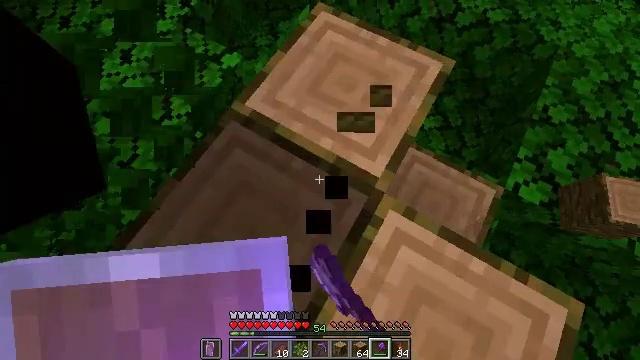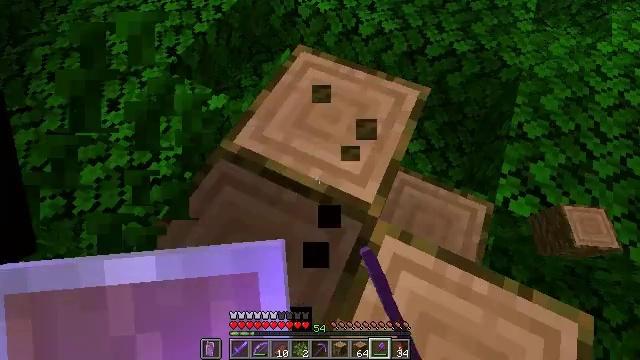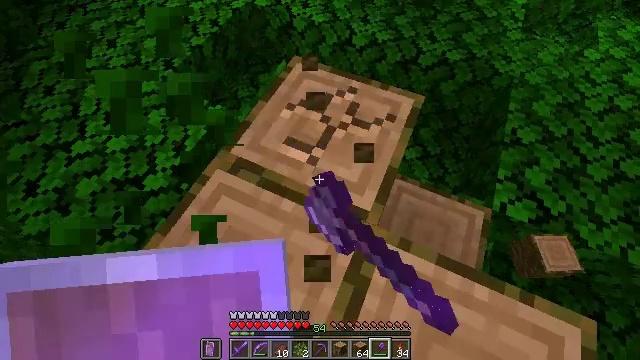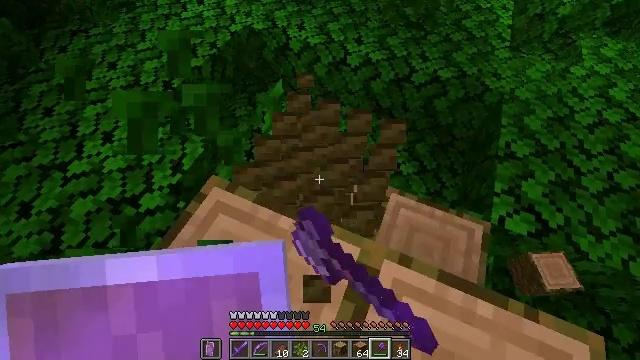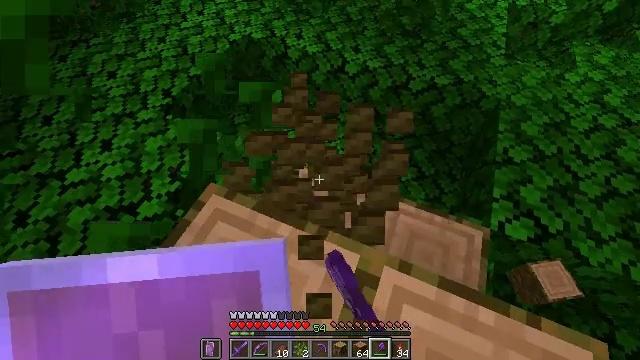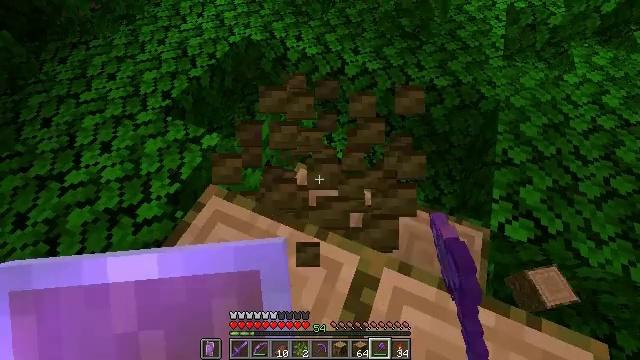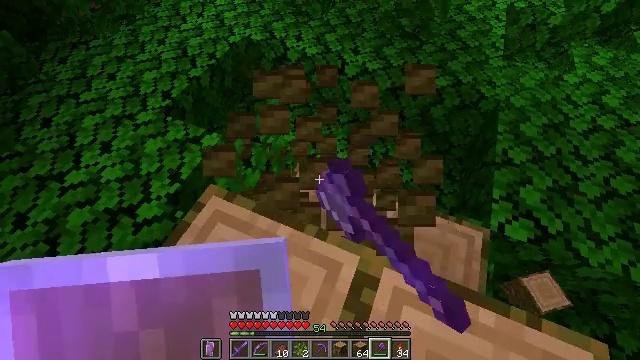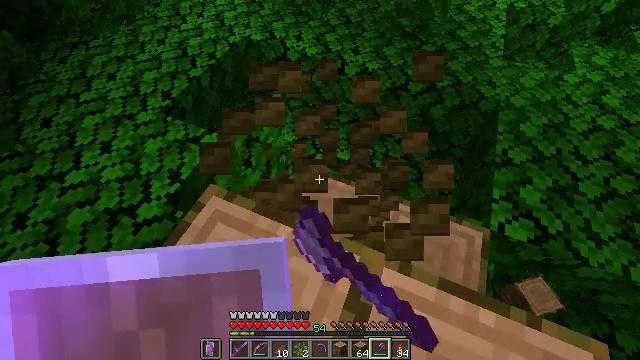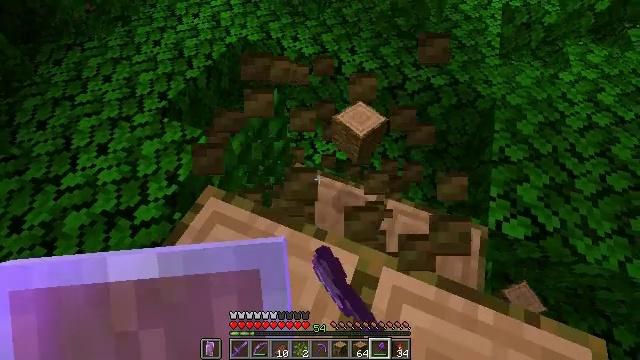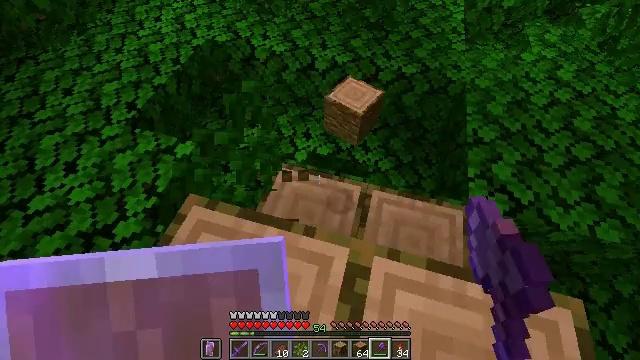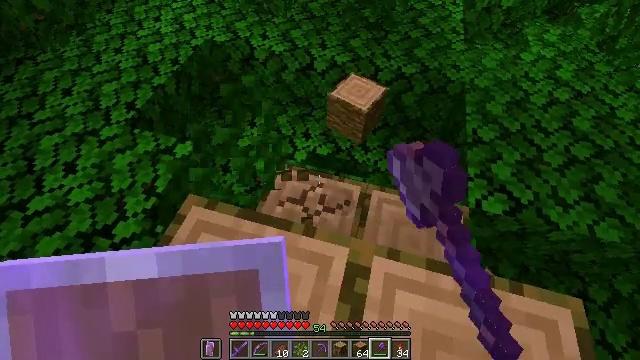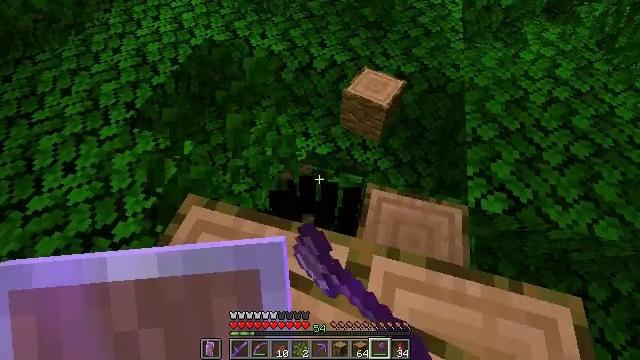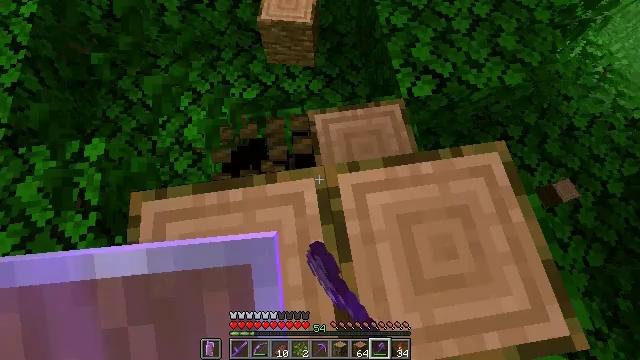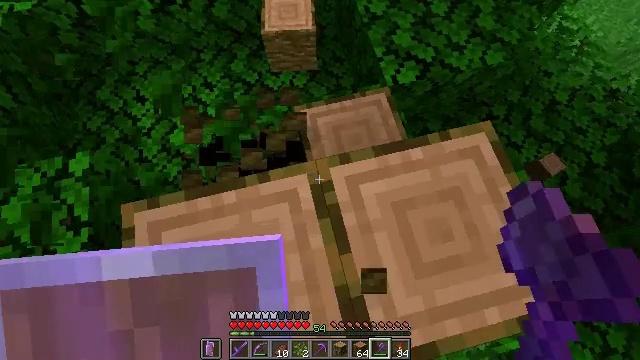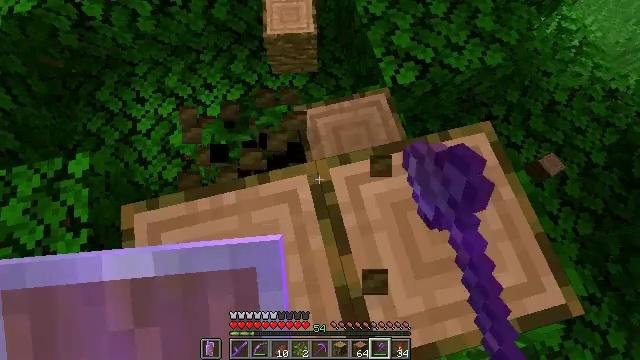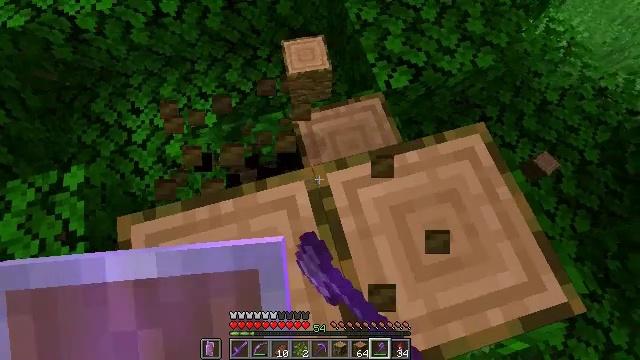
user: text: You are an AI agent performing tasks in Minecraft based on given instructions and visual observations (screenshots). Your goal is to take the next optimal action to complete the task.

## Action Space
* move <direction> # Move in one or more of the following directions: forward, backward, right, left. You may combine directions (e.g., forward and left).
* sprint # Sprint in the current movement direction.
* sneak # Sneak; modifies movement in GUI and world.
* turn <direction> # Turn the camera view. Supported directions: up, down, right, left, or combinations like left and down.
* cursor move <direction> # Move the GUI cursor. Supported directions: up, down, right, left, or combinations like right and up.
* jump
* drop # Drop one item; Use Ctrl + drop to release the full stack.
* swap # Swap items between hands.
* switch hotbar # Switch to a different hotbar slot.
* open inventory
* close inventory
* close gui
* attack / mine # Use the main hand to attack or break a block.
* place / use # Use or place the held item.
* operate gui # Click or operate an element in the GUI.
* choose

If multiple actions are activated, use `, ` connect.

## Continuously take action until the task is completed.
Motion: motion action
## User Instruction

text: Mine the jungle log in the rainforest biome.
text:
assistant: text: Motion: sneak, turn right and up, attack / mine
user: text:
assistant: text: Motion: sneak, turn right and up, attack / mine
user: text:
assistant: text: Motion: sneak, turn right and up, attack / mine
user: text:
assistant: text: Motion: sneak, turn up, attack / mine
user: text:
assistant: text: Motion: sneak, attack / mine
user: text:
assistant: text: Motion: sneak, attack / mine
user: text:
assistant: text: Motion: sneak, attack / mine
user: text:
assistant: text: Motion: sneak, attack / mine
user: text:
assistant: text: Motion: sneak, turn right, attack / mine
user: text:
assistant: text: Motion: sneak, attack / mine
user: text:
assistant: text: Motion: sneak, attack / mine
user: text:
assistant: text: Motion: sneak, turn right and down, attack / mine
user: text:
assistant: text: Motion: sneak, turn right and down, attack / mine
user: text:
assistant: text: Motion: sneak, attack / mine
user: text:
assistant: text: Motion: sneak, turn right and up, attack / mine
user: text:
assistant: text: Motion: sneak, turn right and up, attack / mine
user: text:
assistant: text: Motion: sneak, turn right, attack / mine
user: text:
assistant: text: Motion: sneak, turn right, attack / mine
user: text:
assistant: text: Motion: sneak, turn right and up, attack / mine
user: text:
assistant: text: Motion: sneak, attack / mine
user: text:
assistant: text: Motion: sneak, attack / mine
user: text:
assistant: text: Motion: sneak, attack / mine
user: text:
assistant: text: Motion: sneak, attack / mine
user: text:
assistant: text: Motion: sneak, attack / mine
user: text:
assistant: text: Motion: sneak, attack / mine
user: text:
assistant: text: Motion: sneak, attack / mine
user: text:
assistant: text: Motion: sneak, attack / mine
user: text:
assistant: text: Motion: sneak, attack / mine
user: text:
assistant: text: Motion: sneak, turn right and down, attack / mine
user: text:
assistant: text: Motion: sneak, turn right and down, attack / mine